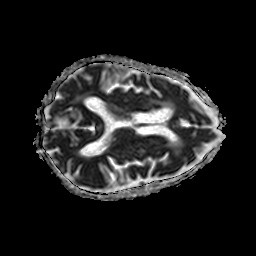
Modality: ADC
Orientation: axial
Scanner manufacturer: philips
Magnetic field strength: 1.5 T
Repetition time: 4.401 s
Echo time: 0.07764 s